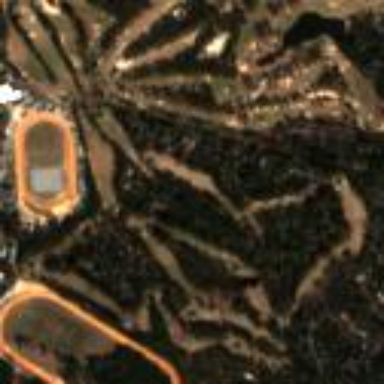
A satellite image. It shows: Golf course surrounded by greenery.